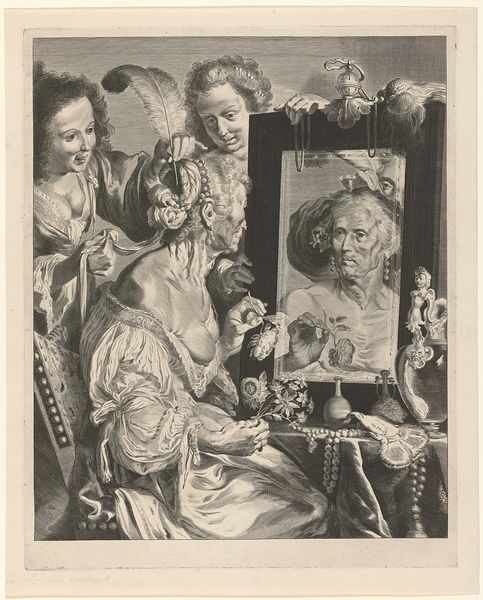
Titel: Oude vrouw maakt haar toilet
Künstler: Theodor Matham
Standort: Amsterdam
Institution: Rijksmuseum
Schlagwörter: feder, hand, frauen, menschen, ausschnitt, blume, frau, frisur, kleid, schmuck, stuhl, tisch, dame, rose, malerei, ornament, alt, flasche, alte, haarschmuck, bild, spiegel, perlen, schulter, kanne, vase, spiegelbild, kette, schick, schere, alter, ketten, alte frau, zofen, schmincktisch, schmuckd, spiegelbuld